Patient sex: F
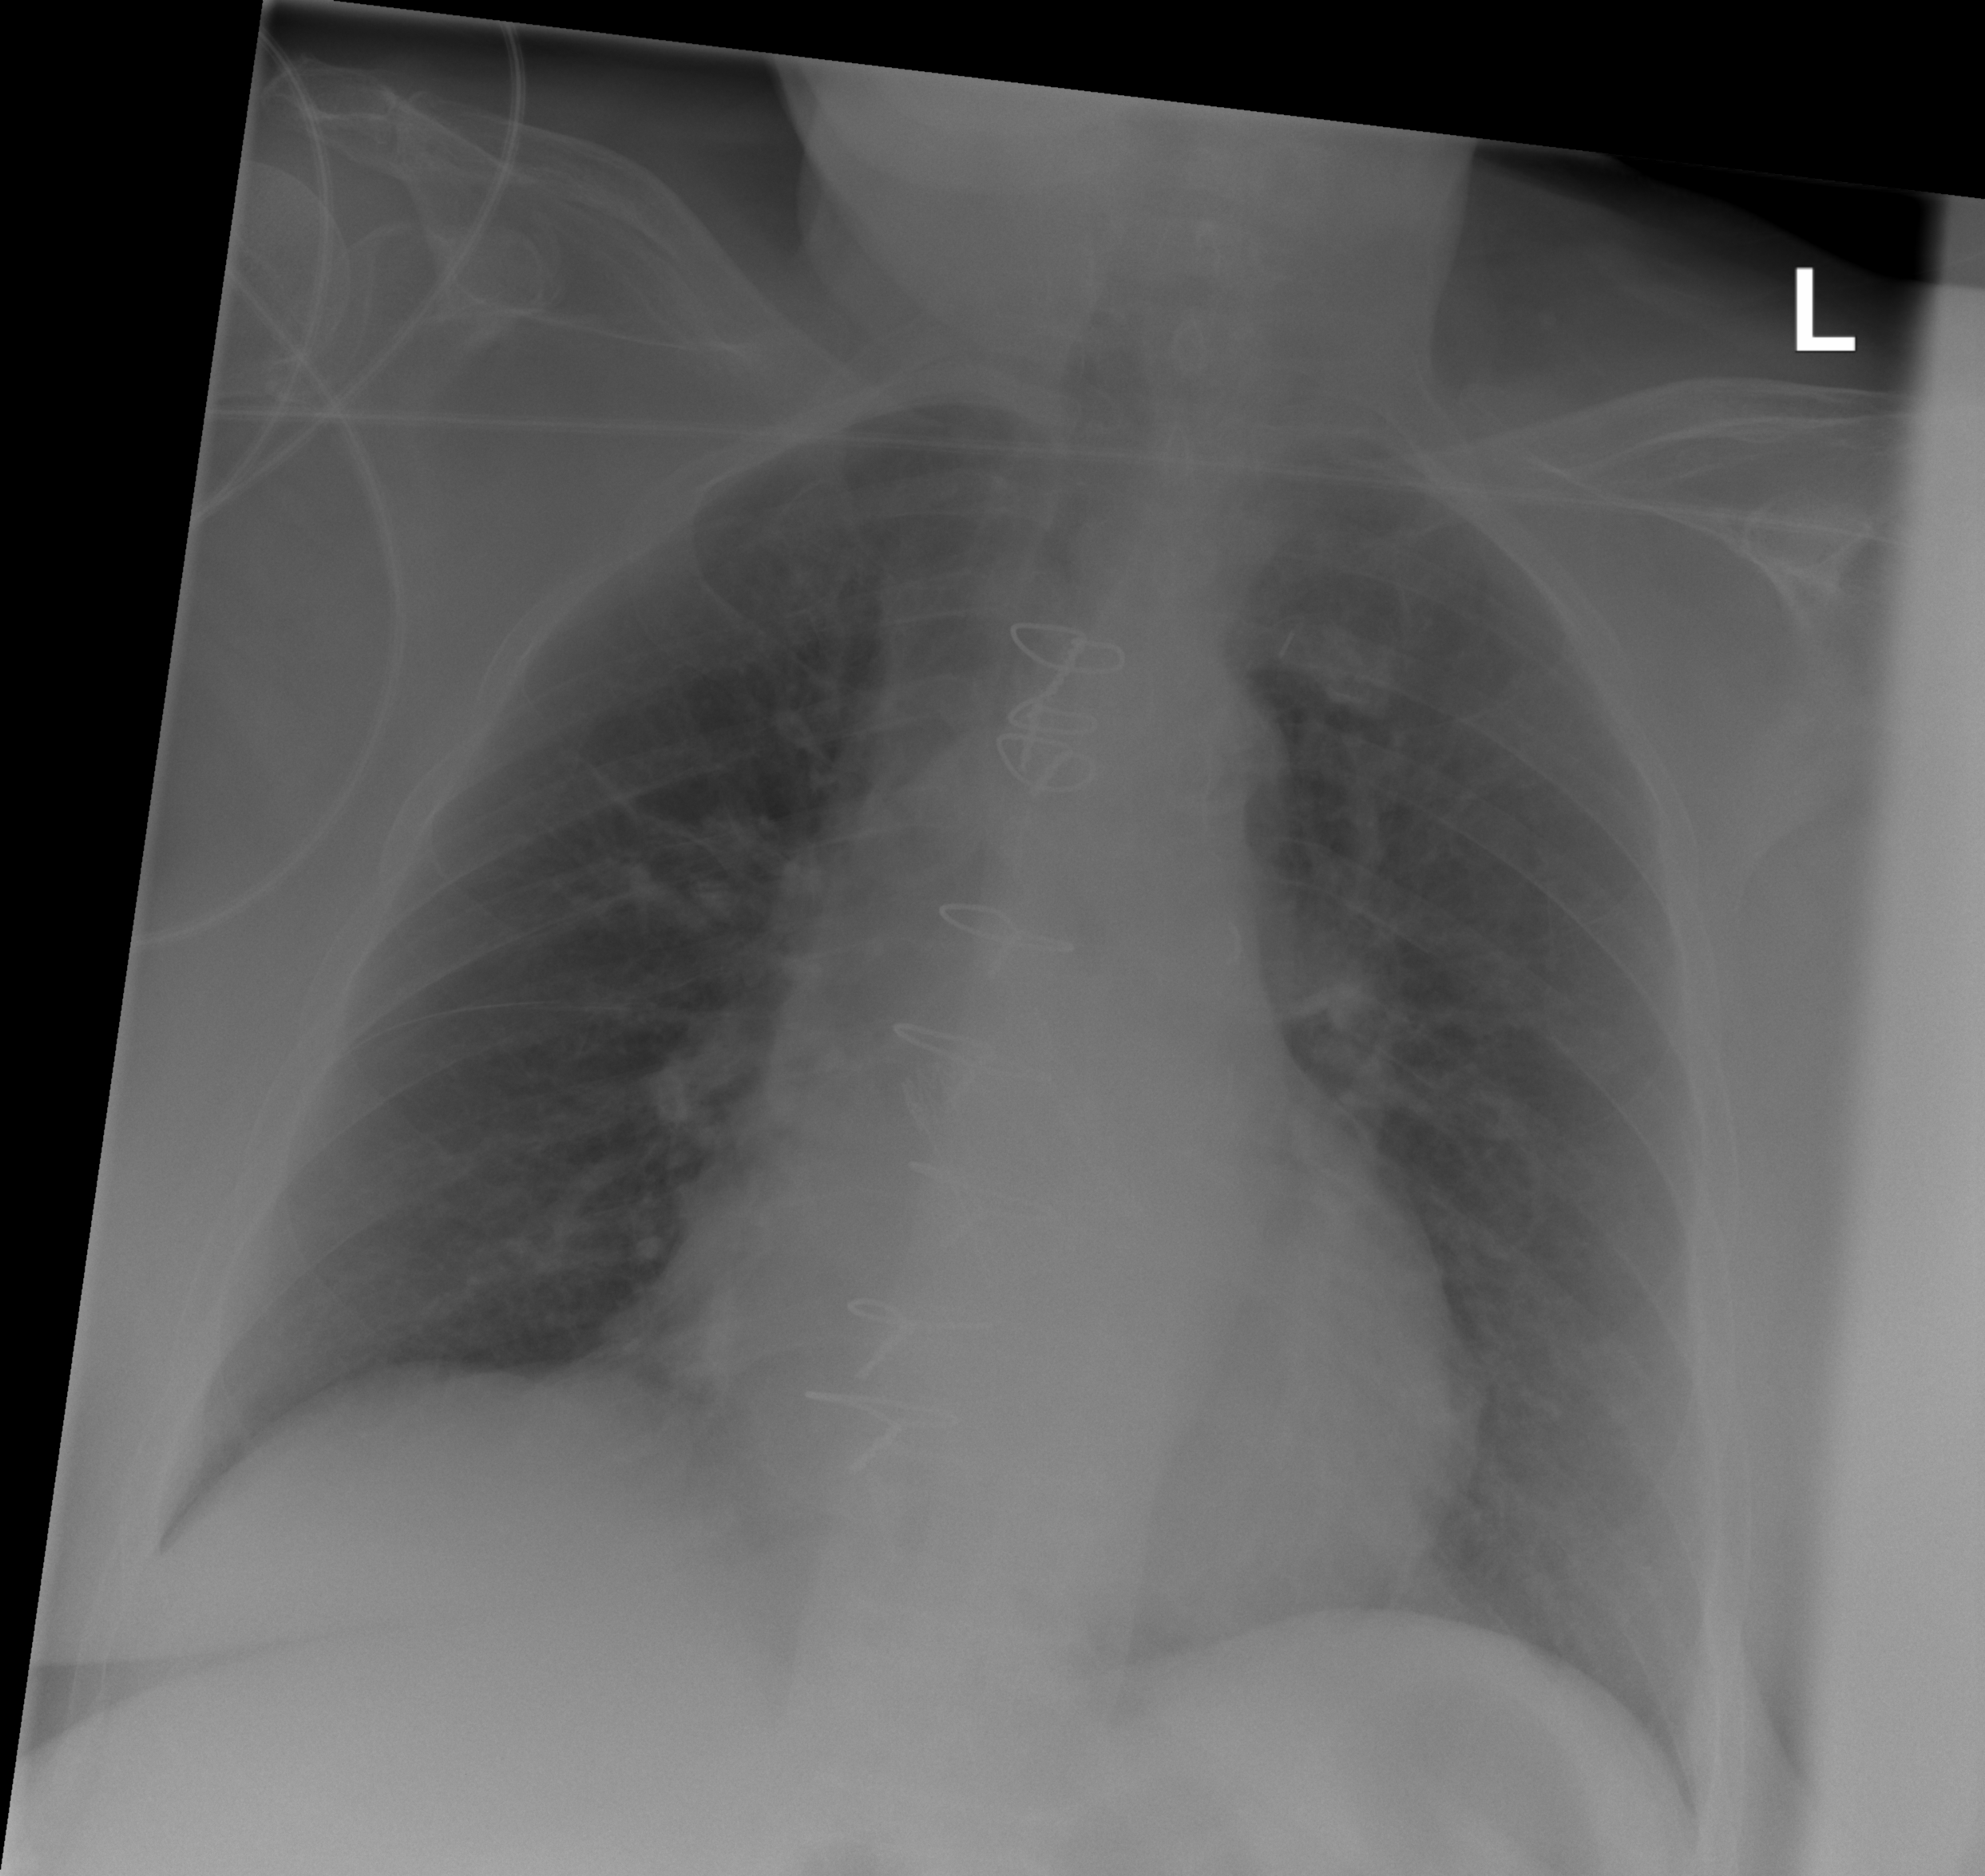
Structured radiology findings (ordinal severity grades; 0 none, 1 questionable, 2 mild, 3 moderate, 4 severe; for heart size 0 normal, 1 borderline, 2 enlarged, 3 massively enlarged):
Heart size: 1
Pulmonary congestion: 1
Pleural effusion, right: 0
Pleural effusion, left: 0
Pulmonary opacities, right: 0
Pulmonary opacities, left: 0
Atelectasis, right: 0
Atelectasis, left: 0